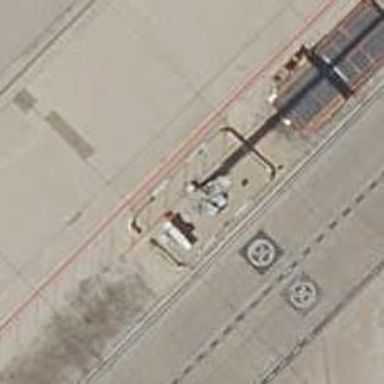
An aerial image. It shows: Mast structure.